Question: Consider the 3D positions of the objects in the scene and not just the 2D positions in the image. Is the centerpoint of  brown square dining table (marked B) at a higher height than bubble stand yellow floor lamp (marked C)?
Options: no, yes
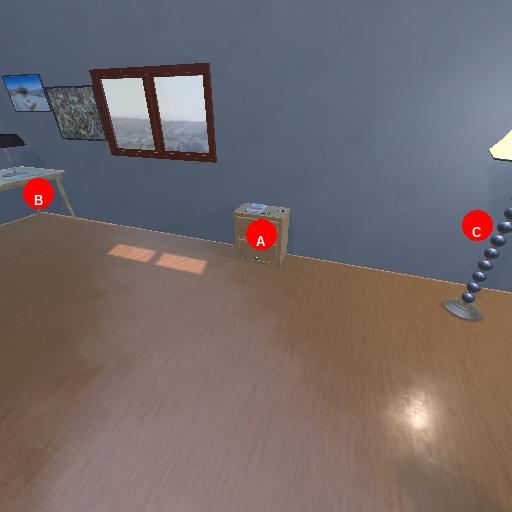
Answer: no